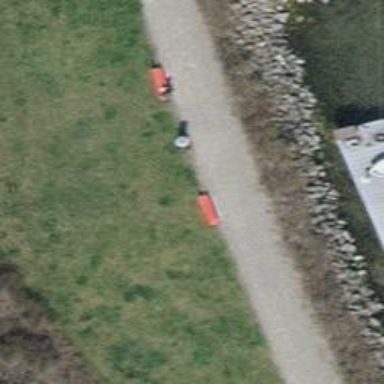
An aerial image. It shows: Red bench.